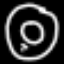
Label: donut